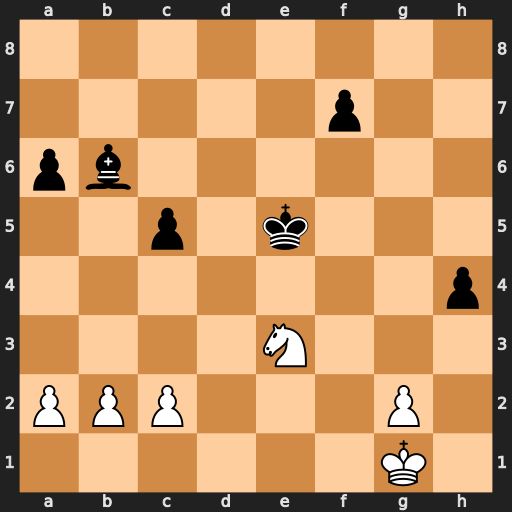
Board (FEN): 8/5p2/pb6/2p1k3/7p/4N3/PPP3P1/6K1
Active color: w
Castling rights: -
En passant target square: -
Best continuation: Nc4+ Kd4 Nxb6